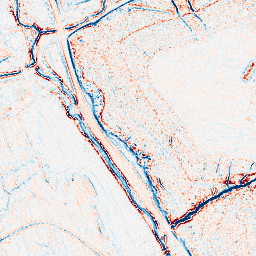
Category: edge_preserving
Decomposition family: anisotropic_diffusion
Decomposition parameters: iterations: 5
kappa: 100
gamma: 0.2
Upsampling method: regularized
Upsampling parameters: scale: 4
lambda_reg: 0.01
Upsampling scale: 4